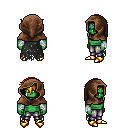
a pixel art fantasy rpg character, male body template, orc, green skin, black tattered cape, metal pants, light blonde short bangs hairstyle, cloth hood, white cloth bandages, gold boots, four views (front, back, left, right), 2x2 character sprite sheet, small pixel art, hard edges, no anti-aliasing